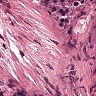
Metastatic tissue present: no